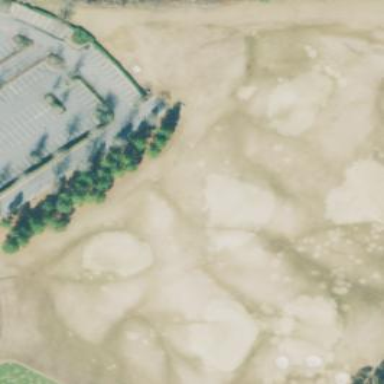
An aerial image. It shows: Rough area on grassy golf course.